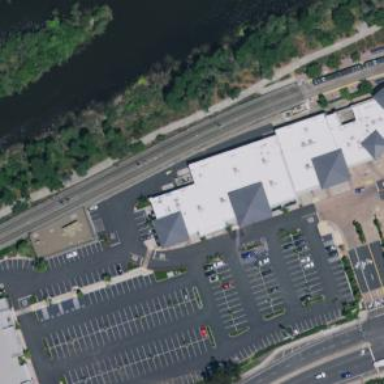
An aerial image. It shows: Commercial building.